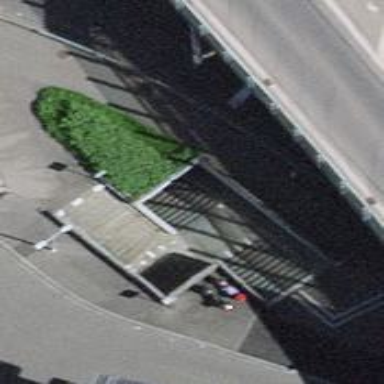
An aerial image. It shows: Concrete steps with ramp available for accessibility.